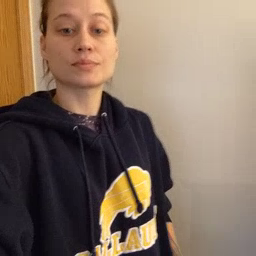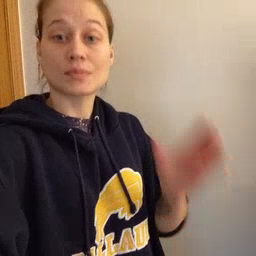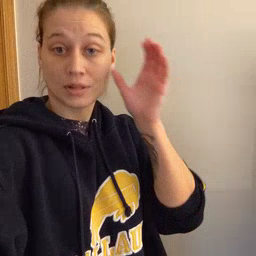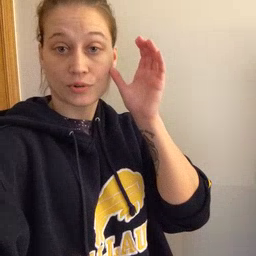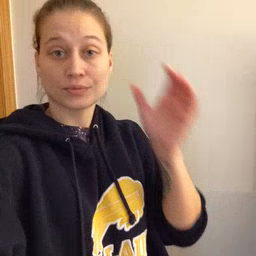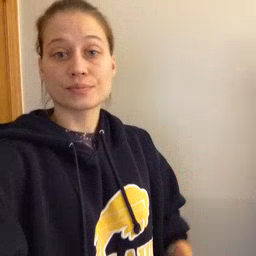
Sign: hear